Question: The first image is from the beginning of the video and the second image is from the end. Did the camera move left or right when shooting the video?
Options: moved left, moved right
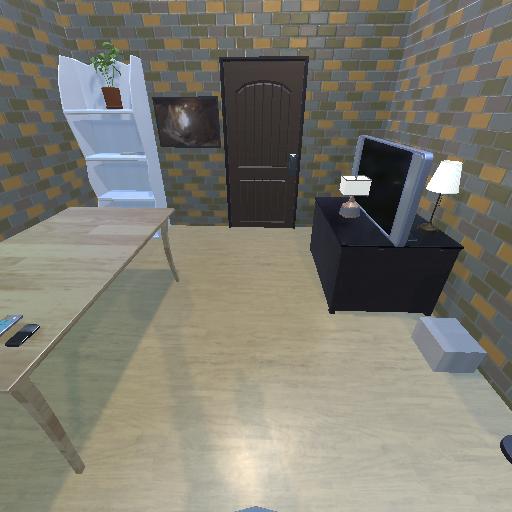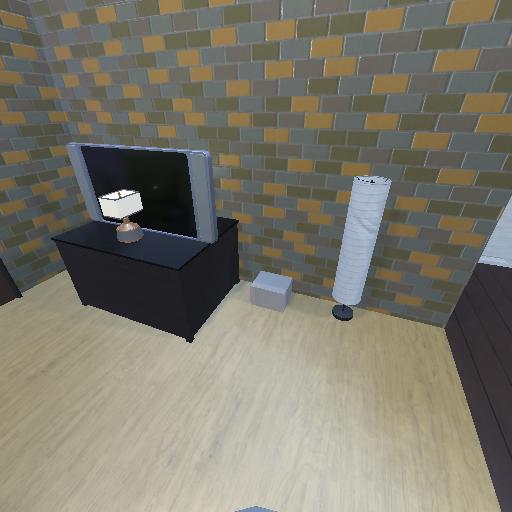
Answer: moved left